Question: I'm creating an app that has Zip Code field by having two 'textField' objects. Like this,

Now I want my first 'textField' allow me to enter 5 characters after that control goes to second 'textField'. In the second text field, I'm able to enter only 4 characters, after that it will not accept any characters.
I have tried this code
'''
-(BOOL)textFieldShouldBeginEditing:(UITextField *)textField{
if (textField == zipCode1TV) {
txtFieldSelected = @"zipCode1TV";
} else if(textField == zipCode2TV){
txtFieldSelected = @"zipCode2TV";
}
return YES;
}
- (BOOL)textField:(UITextField *)textField shouldChangeCharactersInRange:(NSRange)range replacementString:(NSString *)string{
if ([txtFieldSelected isEqual: @"zipCode1TV"]) {
if (zipCode1TV.text.length>4) {
[zipCode2TV becomeFirstResponder];
}
}
if ([txtFieldSelected isEqual: @"zipCode2TV"]) {
int maxChar = 4;
NSUInteger newLength = [textField.text length] + [string length] - range.length;
return (newLength <= maxChar);
}
return YES;
}
-(void)textFieldDidEndEditing:(UITextField *)textField
{
if ([txtFieldSelected isEqual: @"zipCode2TV"] ||[txtFieldSelected isEqual: @"zipCode2TV"]) {
zipCode =[NSString stringWithFormat:@"%@%@",zipCode1TV.text,zipCode2TV.text];
NSLog(@"%@",zipCode);
}
}
'''
Using this code I have solved some of my problems, but I am not able to retype in the first 'textField' and my string 'zipCode' does not return the actual value; it skips one value when the control goes from the first 'textField' to second 'textField'.
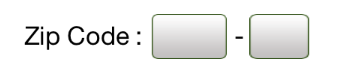
Answer: The answer is within your question use this code which yours but i have modified it,
'''
-(BOOL)textFieldShouldBeginEditing:(UITextField *)textField{
if (textField == zipCode1TV) {
txtFieldSelected = @"zipCode1TV";
} else if(textField == zipCode2TV){
txtFieldSelected = @"zipCode2TV";
}
return YES;
}
- (BOOL)textField:(UITextField *)textField shouldChangeCharactersInRange:(NSRange)range replacementString:(NSString *)string{
if ([txtFieldSelected isEqual: @"zipCode1TV"]) {
//here set the maximum character length and transfer control when newLength exceed maxChar
int maxChar = 5;
NSUInteger newLength = [textField.text length] + [string length] - range.length;
if (newLength >5) {
zipCode2TV.text = string;
[zipCode2TV becomeFirstResponder];
}
return (newLength <= maxChar);
}
if ([txtFieldSelected isEqual: @"zipCode2TV"]) {
int maxChar = 4;
NSUInteger newLength = [textField.text length] + [string length] - range.length;
return (newLength <= maxChar);
}
return YES;
}
-(void)textFieldDidEndEditing:(UITextField *)textField
{
if ([txtFieldSelected isEqual: @"zipCode2TV"] ||[txtFieldSelected isEqual: @"zipCode2TV"]) {
zipCode =[NSString stringWithFormat:@"%@%@",zipCode1TV.text,zipCode2TV.text];
NSLog(@"%@",zipCode);
}
}
'''